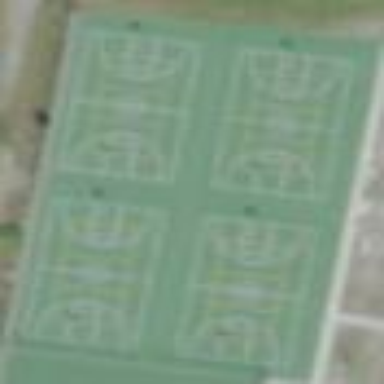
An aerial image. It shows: Basketball court in the leisure land pitch.